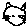
Label: cat